Current action and preconditions to check: trajectory_clear

Your task: For each precondition in the list above, predict whether it will hold at this action.

Consider the current scene as observed from the mobile robot's camera, and analyze the predicted future states of all dynamic agents (e.g., people, animals, vehicles, or any moving entities) within the NEXT SECOND.

IMPORTANT: Only answer "very likely" if you are absolutely certain—based on strong, clear evidence—that a dynamic agent will violate the precondition in the predicted future state. Do NOT answer "very likely" for unlikely, ambiguous, or low-probability risks.

Ask yourself for each precondition: Is there a high probability, with clear and convincing evidence, that the predicted future states of any dynamic agent will interfere with the predicted future state of the currently executing action within the NEXT SECOND, causing that precondition to fail?

Assess the risk level based on these predictions. Use "likely" or "very likely" if motions create a clear risk of interference.

Use "neutral" or "improbable" if agents are nearby but their predicted paths are clearly diverging or non-conflicting.

Failure Risk Categories: "very improbable", "improbable", "neutral", "likely", "very likely"

Answer Format: Output ONLY the probability_of_failure value from these categories: "very improbable", "improbable", "neutral", "likely", "very likely"

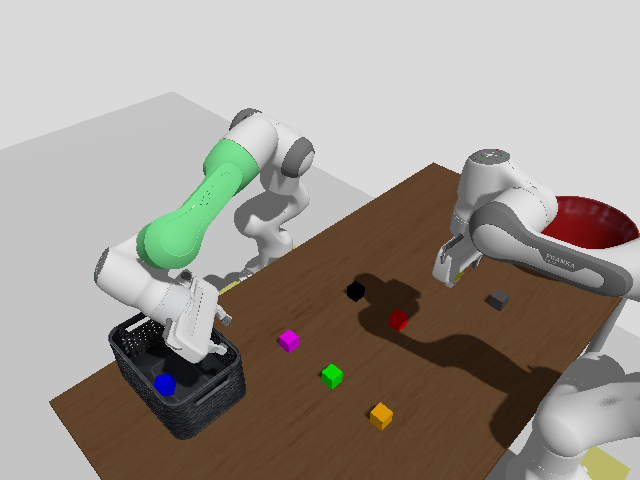

Answer: very improbable